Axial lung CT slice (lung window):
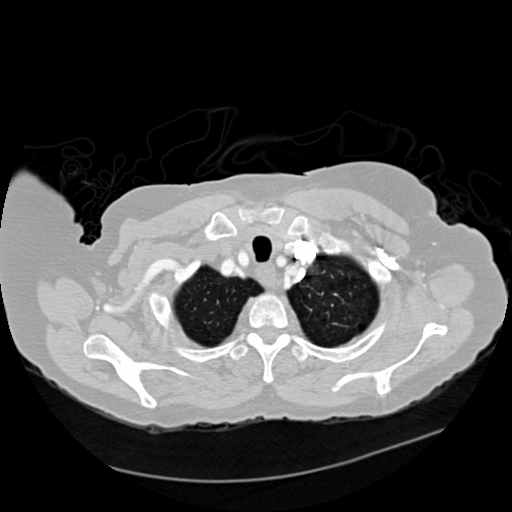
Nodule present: no